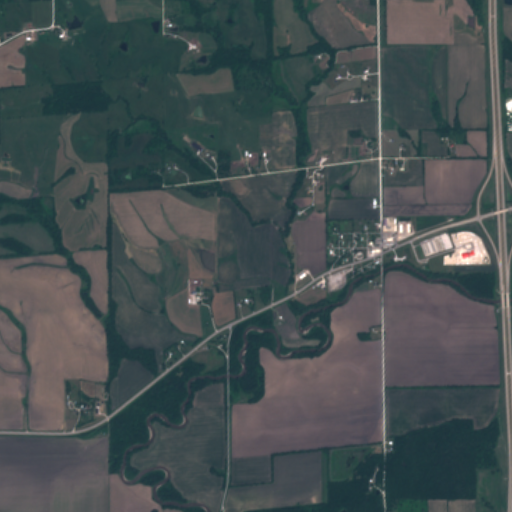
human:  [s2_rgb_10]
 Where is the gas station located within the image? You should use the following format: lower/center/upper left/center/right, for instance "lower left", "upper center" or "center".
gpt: The gas station is located in the center right of the image.
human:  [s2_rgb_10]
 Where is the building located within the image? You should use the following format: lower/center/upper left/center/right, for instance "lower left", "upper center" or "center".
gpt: The building is located in the center right of the image.
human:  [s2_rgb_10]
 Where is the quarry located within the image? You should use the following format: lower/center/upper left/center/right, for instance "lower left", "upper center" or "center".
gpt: There is no quarry in the image.